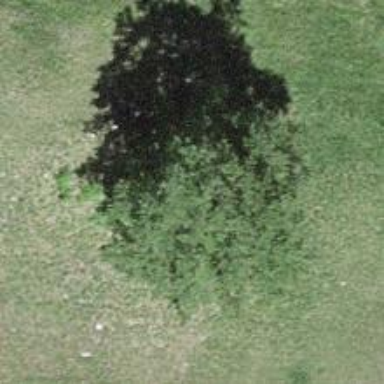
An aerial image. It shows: Deciduous broadleaved tree.